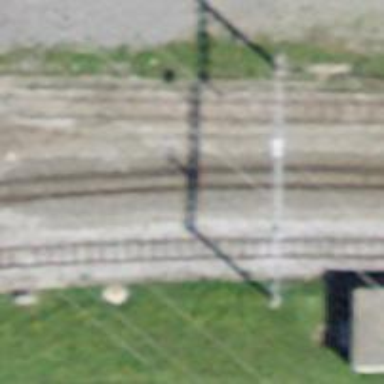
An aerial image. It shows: Narrow gauge railway siding with one track. The railway line is electrified with contact line.